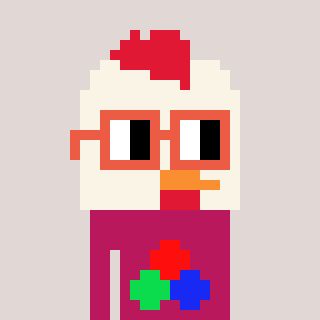
a pixel art character with square orange glasses, a chicken-shaped head and a darkpink-colored body on a warm background